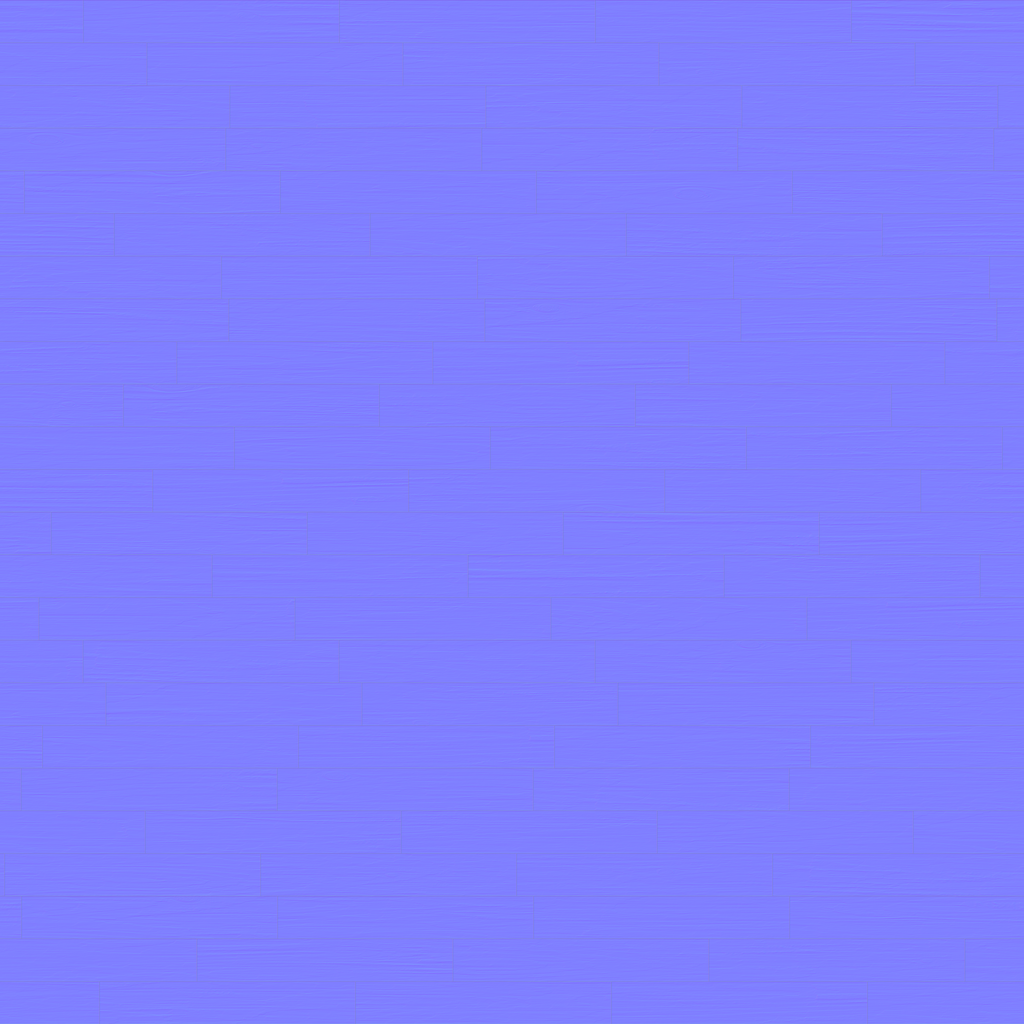
Texture map type: NormalDX